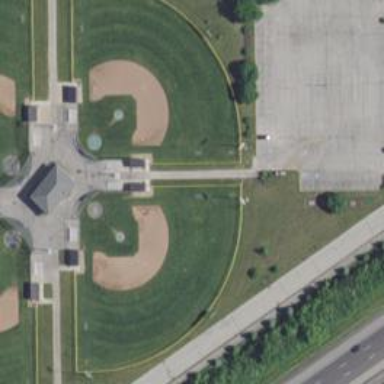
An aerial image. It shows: Baseball pitch for leisure and sports activities.